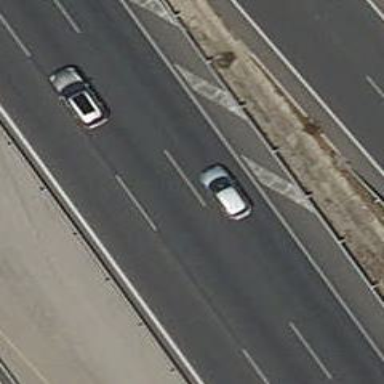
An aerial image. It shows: Asphalt motorway.